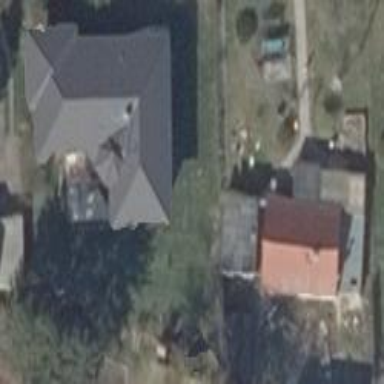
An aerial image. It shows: Detached building with hipped roof shape.